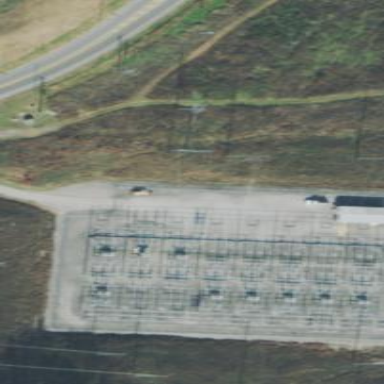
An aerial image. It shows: Power substation.